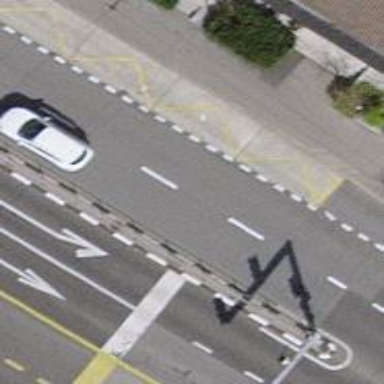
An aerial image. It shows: Bus stop for trolleybuses with designated stop position.